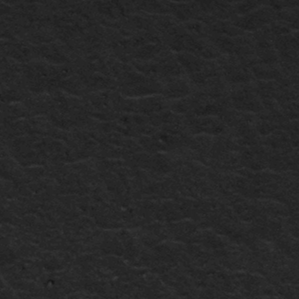
Label: frost